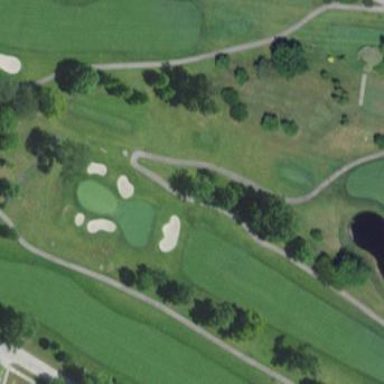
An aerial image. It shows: Grassy area designated as golf fairway.